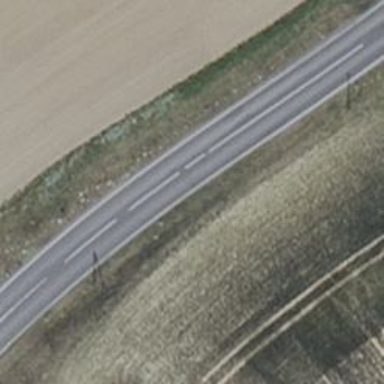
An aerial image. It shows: Secondary road with asphalt surface.